Interaction volume radius: 10 \u00c5
Interaction volume height: 30 \u00c5
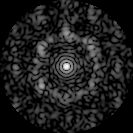
Disorder parameter: 0.7255